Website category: book
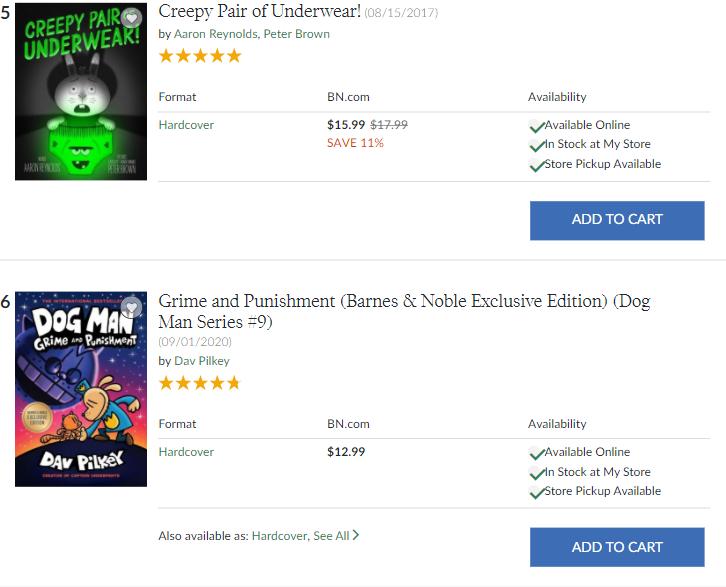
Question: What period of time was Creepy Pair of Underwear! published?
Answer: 08/15/2017

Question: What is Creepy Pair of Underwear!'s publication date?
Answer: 08/15/2017

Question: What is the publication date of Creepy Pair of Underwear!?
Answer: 08/15/2017

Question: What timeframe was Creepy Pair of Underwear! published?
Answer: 08/15/2017

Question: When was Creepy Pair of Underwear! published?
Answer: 08/15/2017

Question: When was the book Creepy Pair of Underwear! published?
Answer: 08/15/2017

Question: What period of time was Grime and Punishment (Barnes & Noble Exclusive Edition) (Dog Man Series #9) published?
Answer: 09/01/2020

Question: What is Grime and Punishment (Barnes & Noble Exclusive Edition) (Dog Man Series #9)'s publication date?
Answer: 09/01/2020

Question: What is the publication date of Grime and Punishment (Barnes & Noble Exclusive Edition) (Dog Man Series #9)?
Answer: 09/01/2020

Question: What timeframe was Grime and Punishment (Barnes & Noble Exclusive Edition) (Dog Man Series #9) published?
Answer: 09/01/2020

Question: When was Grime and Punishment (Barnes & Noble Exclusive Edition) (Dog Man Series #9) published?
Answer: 09/01/2020

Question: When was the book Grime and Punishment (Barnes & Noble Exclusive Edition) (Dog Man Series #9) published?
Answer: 09/01/2020

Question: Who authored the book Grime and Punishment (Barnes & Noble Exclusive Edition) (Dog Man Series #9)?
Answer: Dav Pilkey

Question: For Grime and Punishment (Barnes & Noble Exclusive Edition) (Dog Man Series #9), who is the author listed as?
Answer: Dav Pilkey

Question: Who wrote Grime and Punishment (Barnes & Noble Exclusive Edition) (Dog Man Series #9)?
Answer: Dav Pilkey

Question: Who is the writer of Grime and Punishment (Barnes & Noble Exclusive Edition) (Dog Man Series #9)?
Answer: Dav Pilkey

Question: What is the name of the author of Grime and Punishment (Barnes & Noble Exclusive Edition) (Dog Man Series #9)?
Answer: Dav Pilkey

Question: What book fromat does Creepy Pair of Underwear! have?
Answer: Hardcover

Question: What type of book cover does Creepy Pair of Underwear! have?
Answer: Hardcover

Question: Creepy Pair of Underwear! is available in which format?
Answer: Hardcover

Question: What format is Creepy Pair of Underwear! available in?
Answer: Hardcover

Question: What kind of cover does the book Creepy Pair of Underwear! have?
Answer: Hardcover

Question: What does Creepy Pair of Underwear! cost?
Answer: $15.99

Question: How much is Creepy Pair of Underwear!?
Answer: $15.99

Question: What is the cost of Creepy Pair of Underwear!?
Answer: $15.99

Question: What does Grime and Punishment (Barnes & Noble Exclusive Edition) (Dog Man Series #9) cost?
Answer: $12.99

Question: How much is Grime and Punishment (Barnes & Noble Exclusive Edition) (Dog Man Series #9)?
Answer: $12.99

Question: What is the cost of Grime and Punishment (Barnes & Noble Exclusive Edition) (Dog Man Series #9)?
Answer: $12.99

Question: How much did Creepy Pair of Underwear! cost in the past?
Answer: $17.99

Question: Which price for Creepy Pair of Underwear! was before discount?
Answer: $17.99

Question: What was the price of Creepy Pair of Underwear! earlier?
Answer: $17.99

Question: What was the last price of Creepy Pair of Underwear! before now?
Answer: $17.99

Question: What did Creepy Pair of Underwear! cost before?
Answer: $17.99

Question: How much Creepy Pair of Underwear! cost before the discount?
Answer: $17.99

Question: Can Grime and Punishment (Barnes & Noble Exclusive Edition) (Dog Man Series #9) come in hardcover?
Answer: yes

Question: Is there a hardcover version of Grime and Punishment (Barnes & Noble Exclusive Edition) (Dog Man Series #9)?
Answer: yes

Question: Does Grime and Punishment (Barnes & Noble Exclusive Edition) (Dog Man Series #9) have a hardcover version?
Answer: yes

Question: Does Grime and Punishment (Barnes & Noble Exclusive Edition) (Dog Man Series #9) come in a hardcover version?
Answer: yes

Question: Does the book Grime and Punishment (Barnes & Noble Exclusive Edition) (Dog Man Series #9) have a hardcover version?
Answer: yes

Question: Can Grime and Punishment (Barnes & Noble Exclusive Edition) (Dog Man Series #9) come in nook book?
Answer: no

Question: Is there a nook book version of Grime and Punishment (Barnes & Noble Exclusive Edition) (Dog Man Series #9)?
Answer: no

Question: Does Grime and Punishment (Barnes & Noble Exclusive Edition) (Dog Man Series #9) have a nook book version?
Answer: no

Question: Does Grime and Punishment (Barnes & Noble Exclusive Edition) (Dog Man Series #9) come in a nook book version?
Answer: no

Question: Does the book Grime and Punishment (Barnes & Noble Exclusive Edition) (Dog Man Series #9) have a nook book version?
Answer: no

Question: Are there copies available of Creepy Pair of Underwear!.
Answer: yes

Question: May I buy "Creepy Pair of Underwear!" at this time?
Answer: yes

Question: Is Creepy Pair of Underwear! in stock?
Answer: yes

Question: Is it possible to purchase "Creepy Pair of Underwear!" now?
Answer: yes

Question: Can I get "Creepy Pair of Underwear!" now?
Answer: yes

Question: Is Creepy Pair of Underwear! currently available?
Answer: yes

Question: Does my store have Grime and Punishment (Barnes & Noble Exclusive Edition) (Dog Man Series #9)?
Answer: yes

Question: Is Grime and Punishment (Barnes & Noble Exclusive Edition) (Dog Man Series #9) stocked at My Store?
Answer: yes

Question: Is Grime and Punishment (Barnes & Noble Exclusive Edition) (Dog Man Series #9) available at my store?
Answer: yes

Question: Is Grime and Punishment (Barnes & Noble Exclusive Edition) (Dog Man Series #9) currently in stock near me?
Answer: yes

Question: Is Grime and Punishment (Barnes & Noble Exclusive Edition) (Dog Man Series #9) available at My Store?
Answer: yes

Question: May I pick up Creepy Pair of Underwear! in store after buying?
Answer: yes

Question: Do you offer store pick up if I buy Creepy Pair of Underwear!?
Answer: yes

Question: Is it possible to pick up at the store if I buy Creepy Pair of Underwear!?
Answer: yes

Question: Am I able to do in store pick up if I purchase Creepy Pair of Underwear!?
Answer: yes

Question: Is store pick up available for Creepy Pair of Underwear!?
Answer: yes

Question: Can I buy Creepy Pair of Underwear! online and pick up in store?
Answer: yes